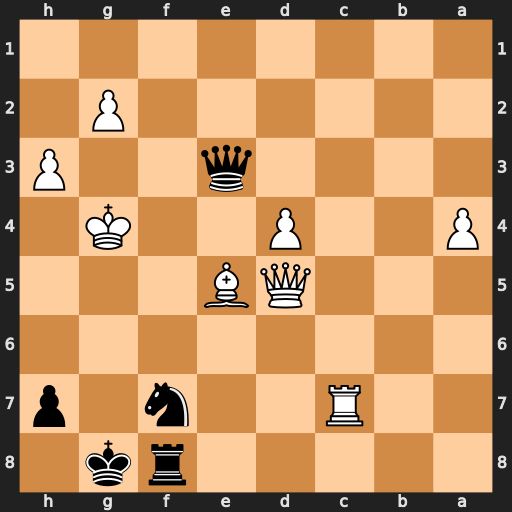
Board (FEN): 5rk1/2R2n1p/8/3QB3/P2P2K1/4q2P/6P1/8
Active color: b
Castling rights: -
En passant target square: -
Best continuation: h5+ Kf5 Qg5+ Ke6 Re8+ Kd7 Rd8+